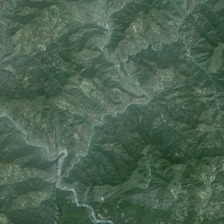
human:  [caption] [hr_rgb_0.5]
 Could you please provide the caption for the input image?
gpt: a long mountain pass traverses through this huge mountain .

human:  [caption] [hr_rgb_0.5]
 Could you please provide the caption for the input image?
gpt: in the valley  we can see a river and roads .

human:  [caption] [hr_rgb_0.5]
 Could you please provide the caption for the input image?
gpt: in the valley  we can see a river and roads .

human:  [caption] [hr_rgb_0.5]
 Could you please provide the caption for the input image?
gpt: in the valley  we can see a river and roads .

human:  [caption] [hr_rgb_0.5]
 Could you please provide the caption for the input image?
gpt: it is a piece of irregular green mountains .